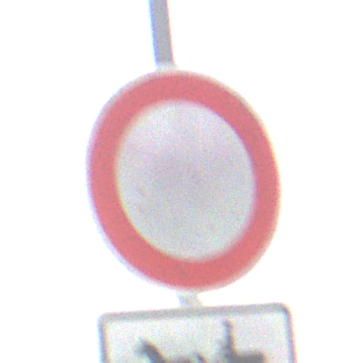
Verkehrszeichen: VerbotFahrzeugeAllerArt
Zusatzzeichen unten: MehrspurigeFahrzeugeFrei9
Umgebung: Outdoor, RoadRail
Tageszeit: MorningAfternoon
Wetter: PartlyCloudy
Licht: Natural
Jahreszeit: NotSpecified
Kontrast: HighContrast